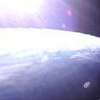
Label: sunburn